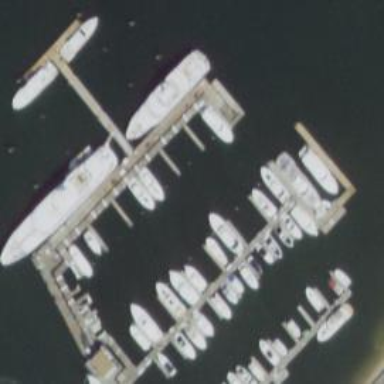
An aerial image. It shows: Man-made pier.